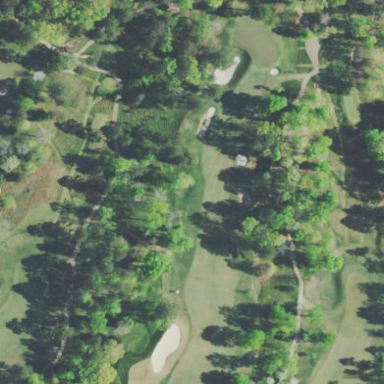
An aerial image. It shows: Golf fairway in the image.